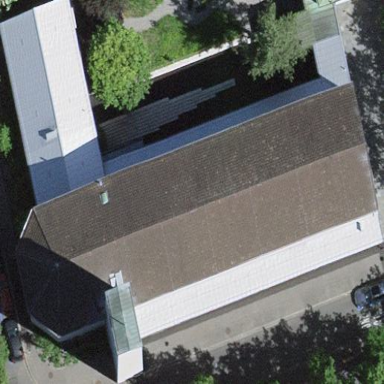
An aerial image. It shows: Church that serves as concert hall.